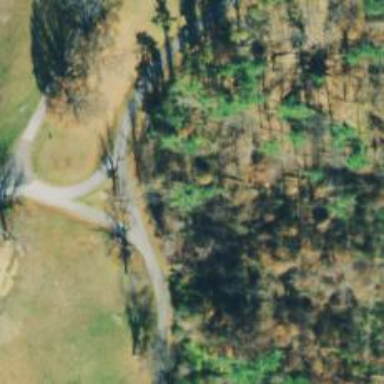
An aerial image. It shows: Disc golf basket.